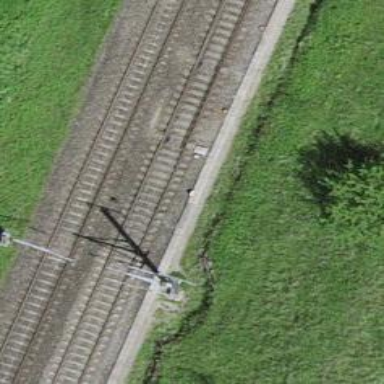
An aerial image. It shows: Railway switch.